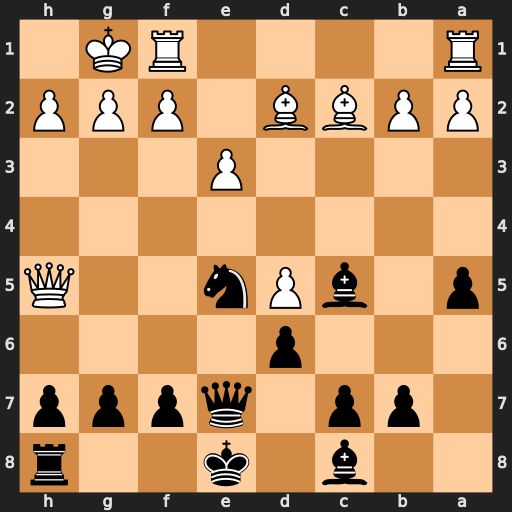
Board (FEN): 2b1k2r/1pp1qppp/3p4/p1bPn2Q/8/4P3/PPBB1PPP/R4RK1
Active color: b
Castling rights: k
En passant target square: -
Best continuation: Bg4 Qxg4 Nxg4